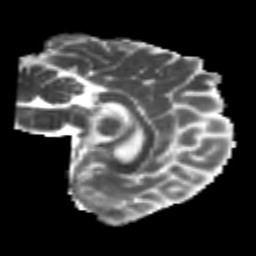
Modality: MD
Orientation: sagittal
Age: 22
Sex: female
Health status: healthy
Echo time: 0.074 s